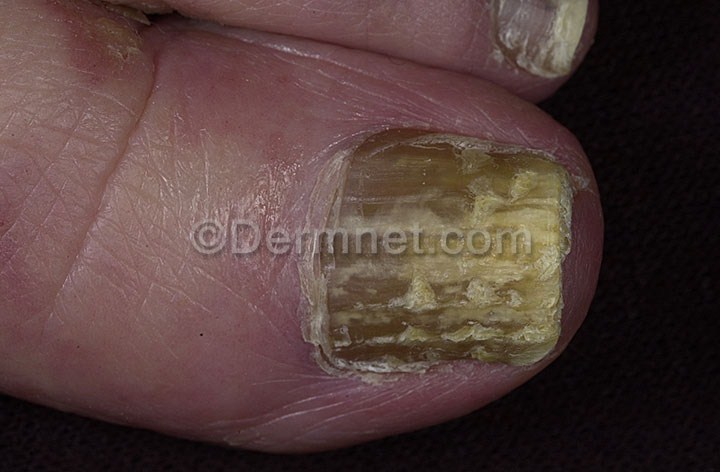
Disease: Nail Fungus and other Nail Disease